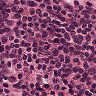
Metastatic tissue present: no